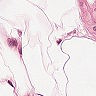
Metastatic tissue present: no